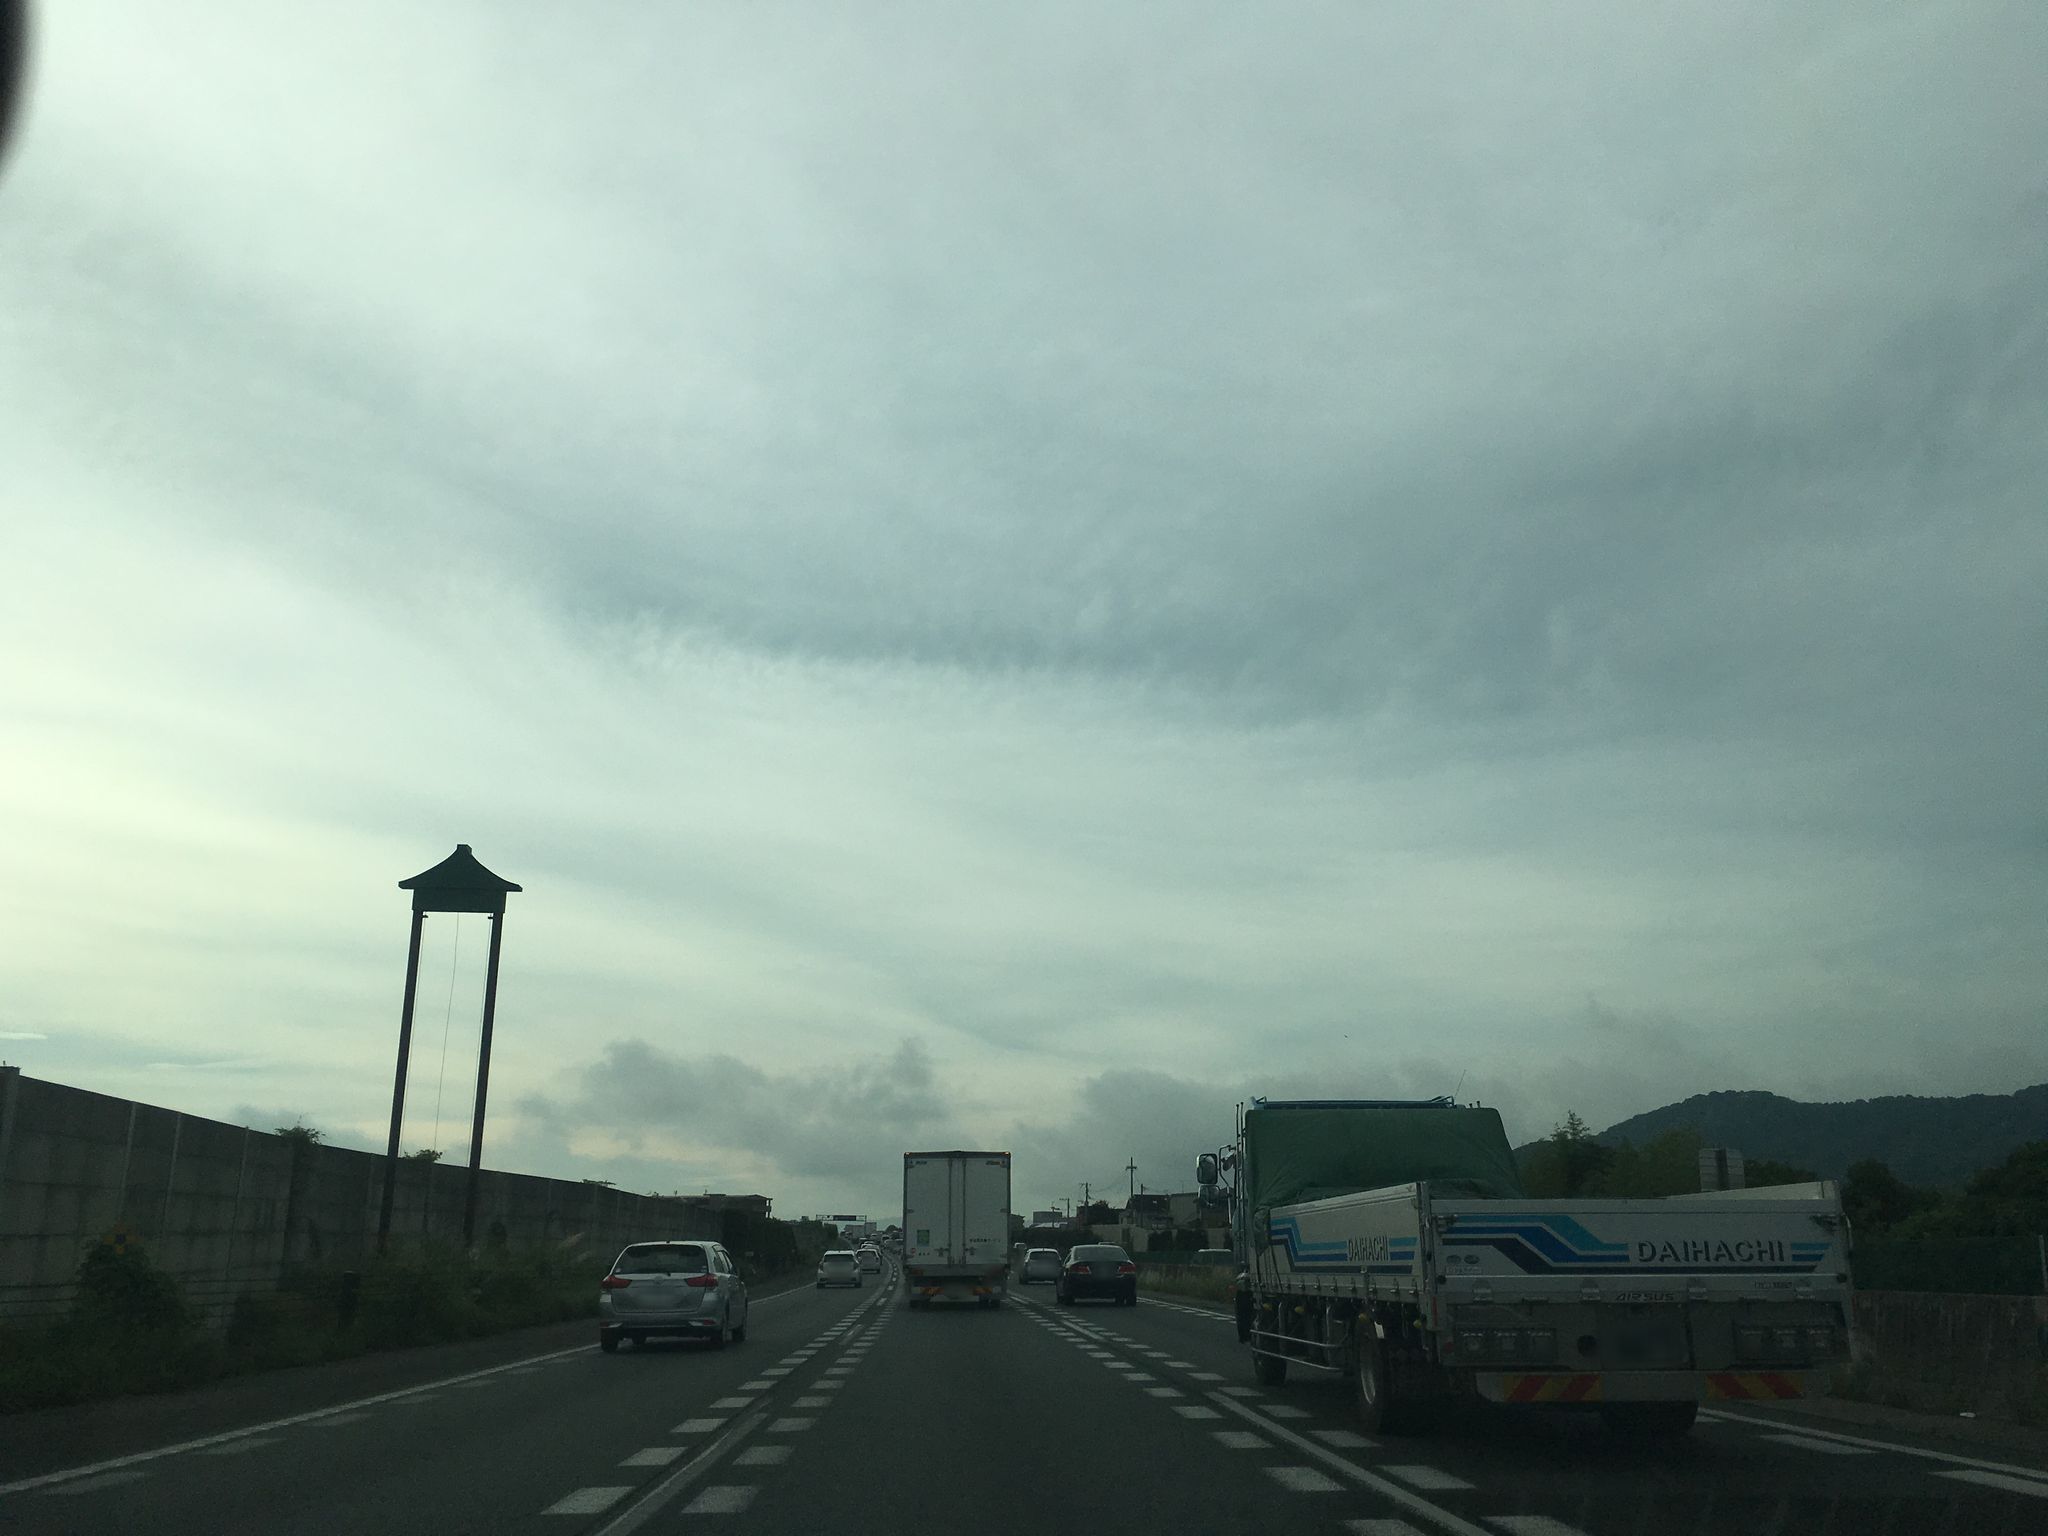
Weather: cloudy
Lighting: dusk/dawn
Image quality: good
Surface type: driving surface
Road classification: track, unclassified
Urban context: urban centre
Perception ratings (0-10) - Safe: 1.06, Lively: 0.96, Beautiful: 5.15, Boring: 4.41, Depressing: 4.1, Wealthy: 2.29